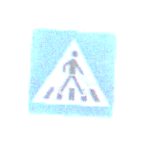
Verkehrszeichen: FussgaengerueberwegLinks
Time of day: SunriseSunset
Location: Outdoor (RoadRail)
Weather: Clear
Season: NotSpecified
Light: Natural